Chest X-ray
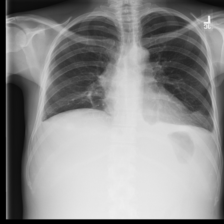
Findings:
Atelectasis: negative
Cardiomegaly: negative
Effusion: negative
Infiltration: negative
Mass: negative
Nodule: negative
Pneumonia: negative
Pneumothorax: negative
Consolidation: negative
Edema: negative
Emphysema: negative
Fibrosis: negative
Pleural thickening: negative
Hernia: negative